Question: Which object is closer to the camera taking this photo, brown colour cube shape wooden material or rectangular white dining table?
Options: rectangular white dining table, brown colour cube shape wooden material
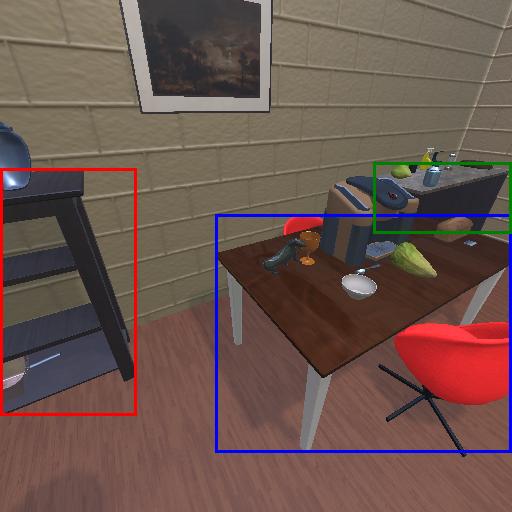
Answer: rectangular white dining table